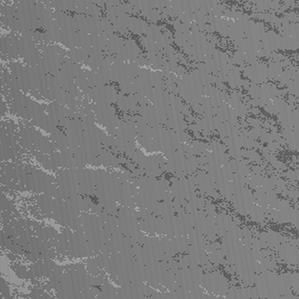
Label: frost